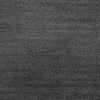
Atmospheric dust classification: dusty